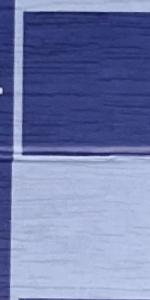
Label: Empty